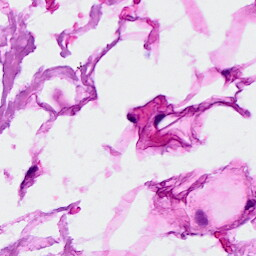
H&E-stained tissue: Breast